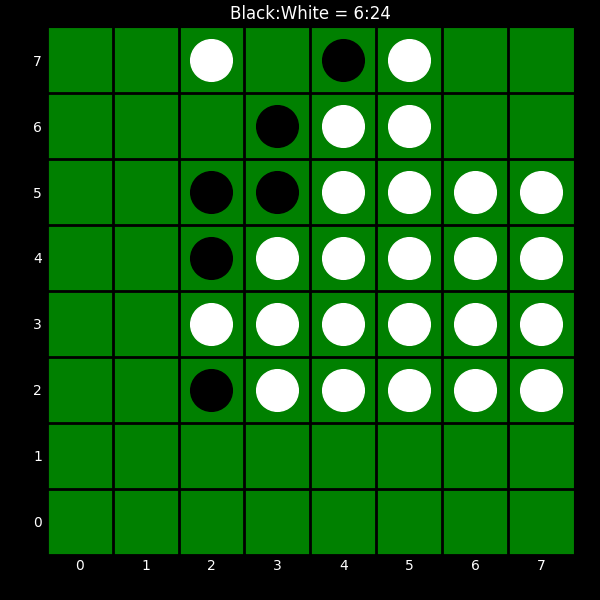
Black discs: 6
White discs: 24